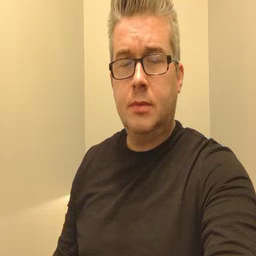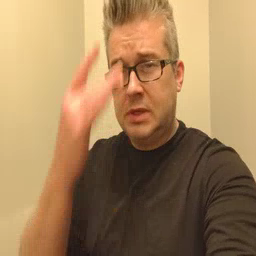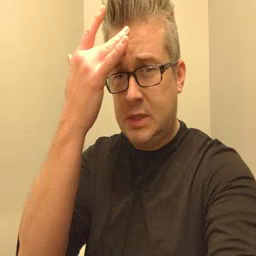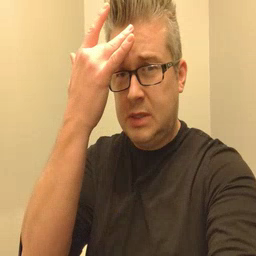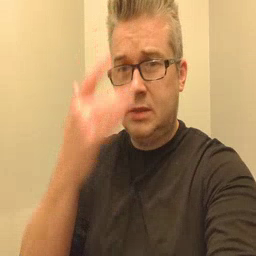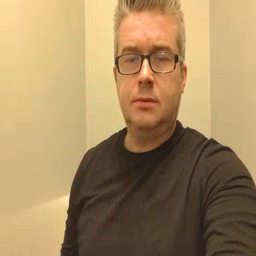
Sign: sick